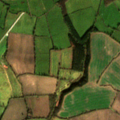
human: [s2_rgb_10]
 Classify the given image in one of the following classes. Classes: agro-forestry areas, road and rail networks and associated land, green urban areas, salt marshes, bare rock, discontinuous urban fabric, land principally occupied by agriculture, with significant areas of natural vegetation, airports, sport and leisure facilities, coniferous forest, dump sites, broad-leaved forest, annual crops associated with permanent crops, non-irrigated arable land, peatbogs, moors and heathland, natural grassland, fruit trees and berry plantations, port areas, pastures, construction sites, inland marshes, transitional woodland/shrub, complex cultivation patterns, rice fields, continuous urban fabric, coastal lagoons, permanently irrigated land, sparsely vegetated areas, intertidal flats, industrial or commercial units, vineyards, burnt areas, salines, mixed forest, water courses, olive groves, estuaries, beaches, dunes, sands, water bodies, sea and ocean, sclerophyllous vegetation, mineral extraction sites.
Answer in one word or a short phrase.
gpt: non-irrigated arable land, pastures, complex cultivation patterns